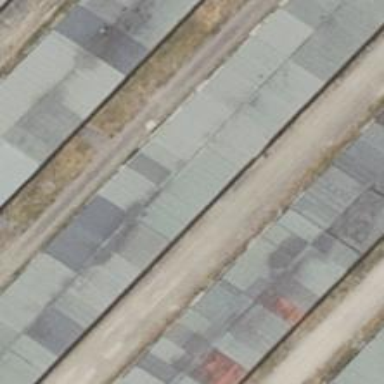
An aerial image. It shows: Group of garages.